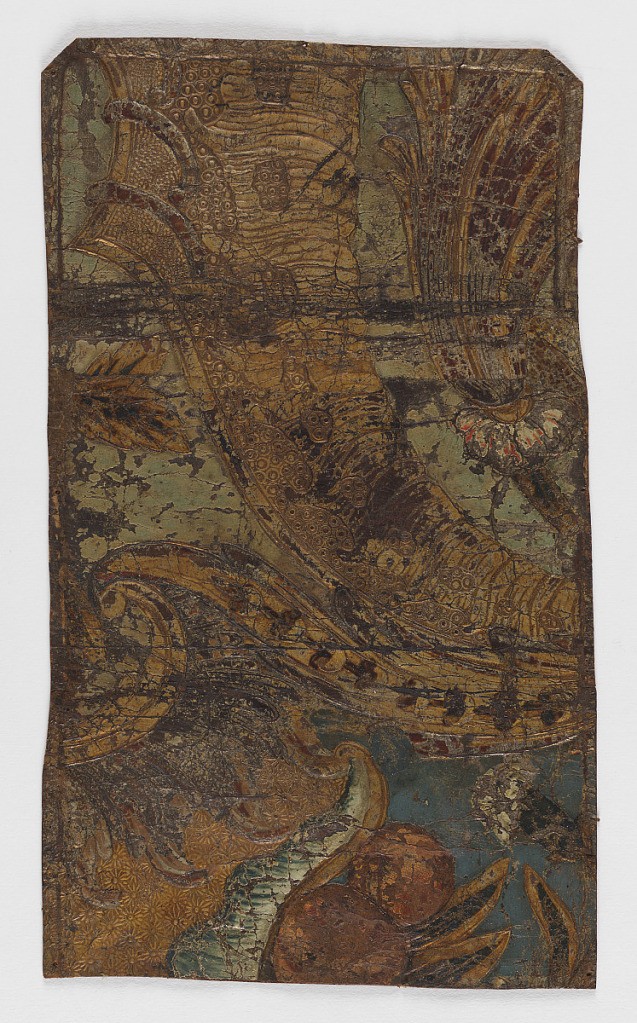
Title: Sidewall
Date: ca. 1730
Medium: Leather, stamped, painted, silvered
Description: Fragment of stamped and embossed leather; varnished silver, light and dark blue, red, green and white paint; rococo motifs of fruit and flowers.